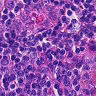
Metastatic tissue present: no